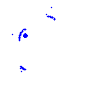
Particle: pion